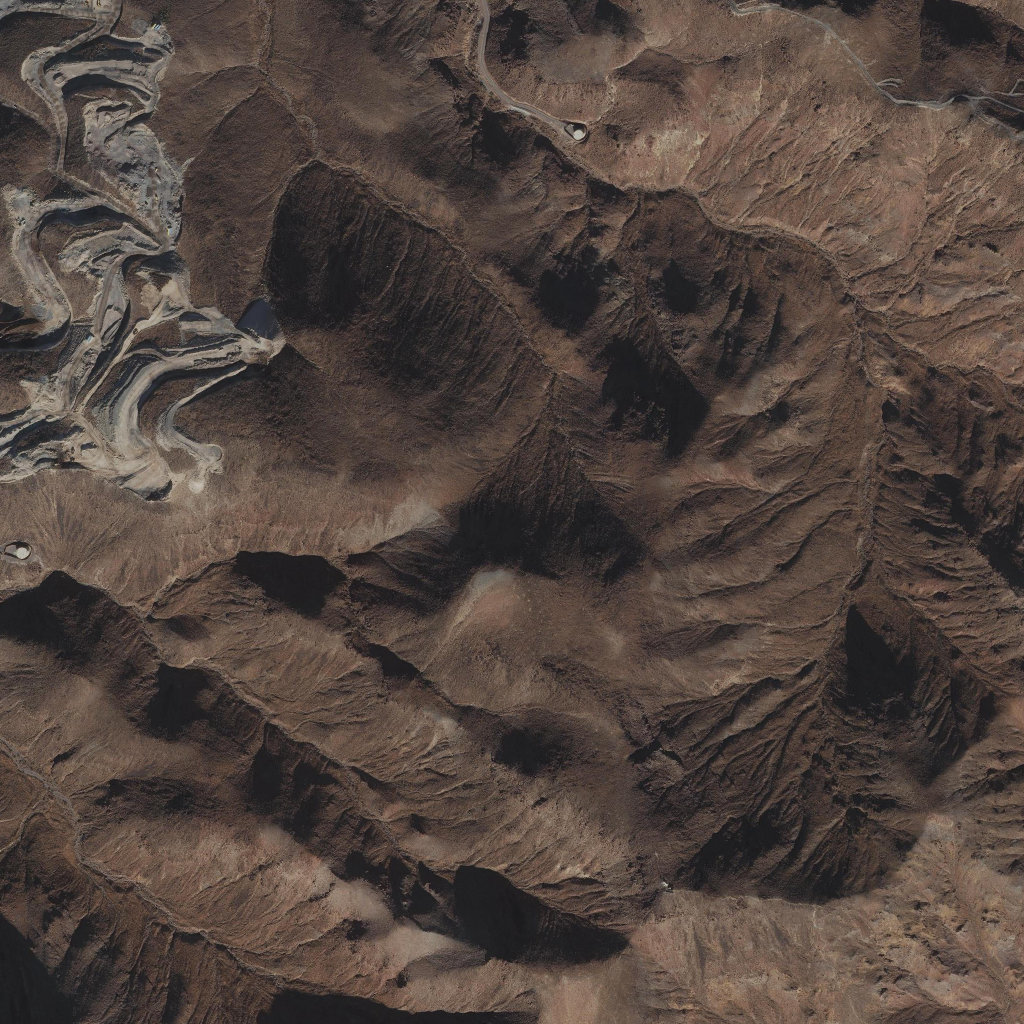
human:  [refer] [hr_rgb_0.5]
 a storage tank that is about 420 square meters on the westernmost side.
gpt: <box>[[1, 53, 2, 54, 0]]</box>